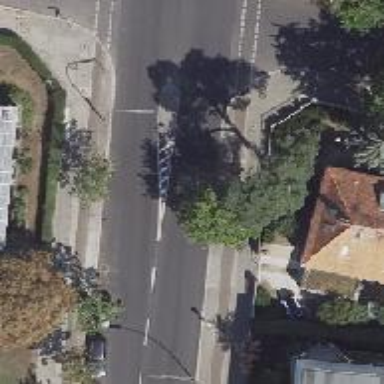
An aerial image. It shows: Secondary road with asphalt surface. There are sidewalks on both sides and cycle track.